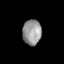
Tissue: prostate
Cell type: T cells
Senescence score: 0.3057
Nuclear area (px): 462
Mean DAPI intensity: 151.312